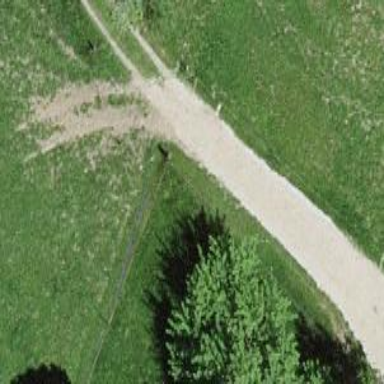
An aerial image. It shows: Grassy track.